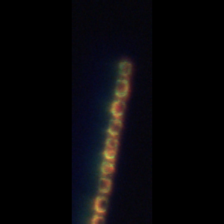
Taxon: Skeletonema
Group: Diatoms